Question: I am trying to map /my/route/id to an action but the parameter id keeps coming in as null. Does anyone know what I'm doing wrong?
Controller mapping code:
'''
@Controller
@RequestMapping("/admin/alias")
public class AliasesController {
@RequestMapping(value = "{id}", method = RequestMethod.GET)
public @ResponseBody SampleAliasMaskModel index(Integer id) {
'''
Code issuing the request
'''
$('select[name=aliasMask]', ctx).change(function () {
var val = parseInt($(this).val(), 10);
if (val === -1)
return maskSelected(null);
if (!_.isNaN(val))
$.getJSON('alias/'+val, {}, function(mask){
maskSelected(mask);
});
})
'''
The request itself:

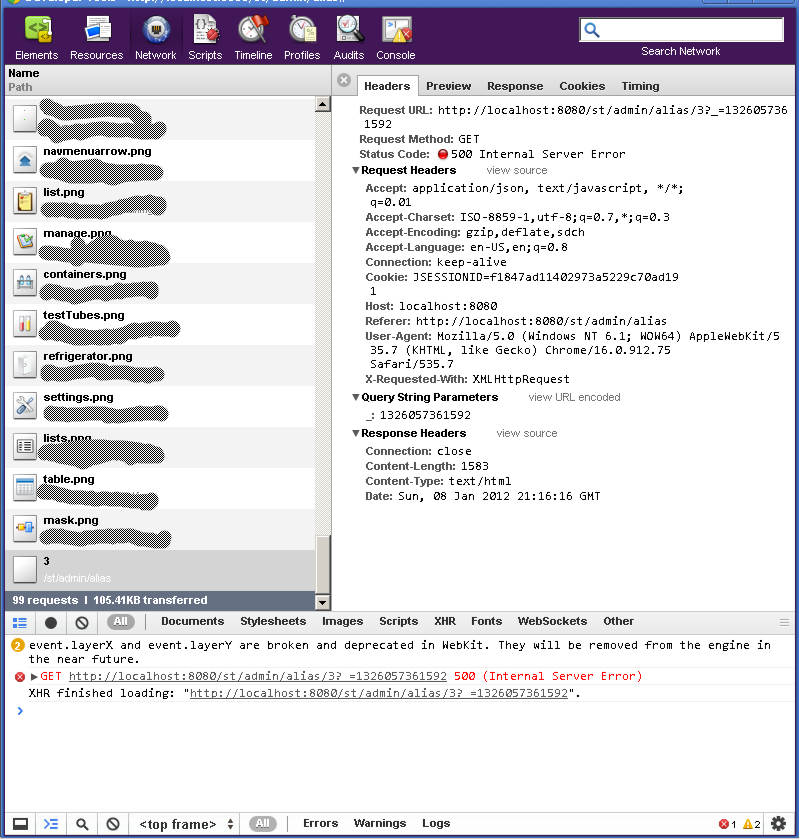
Answer: If spring isn't compiled with debug information you have to specify the name of the Pathvariable as annotation parameter.
Like this:
'''
@Controller
@RequestMapping("/admin/alias")
public class AliasesController {
@RequestMapping(value = "{id}", method = RequestMethod.GET)
public @ResponseBody SampleAliasMaskModel index(@PathVariable("id") Integer id) {
'''
Maybe that's the reason.